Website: crate-barrel
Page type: billing-address
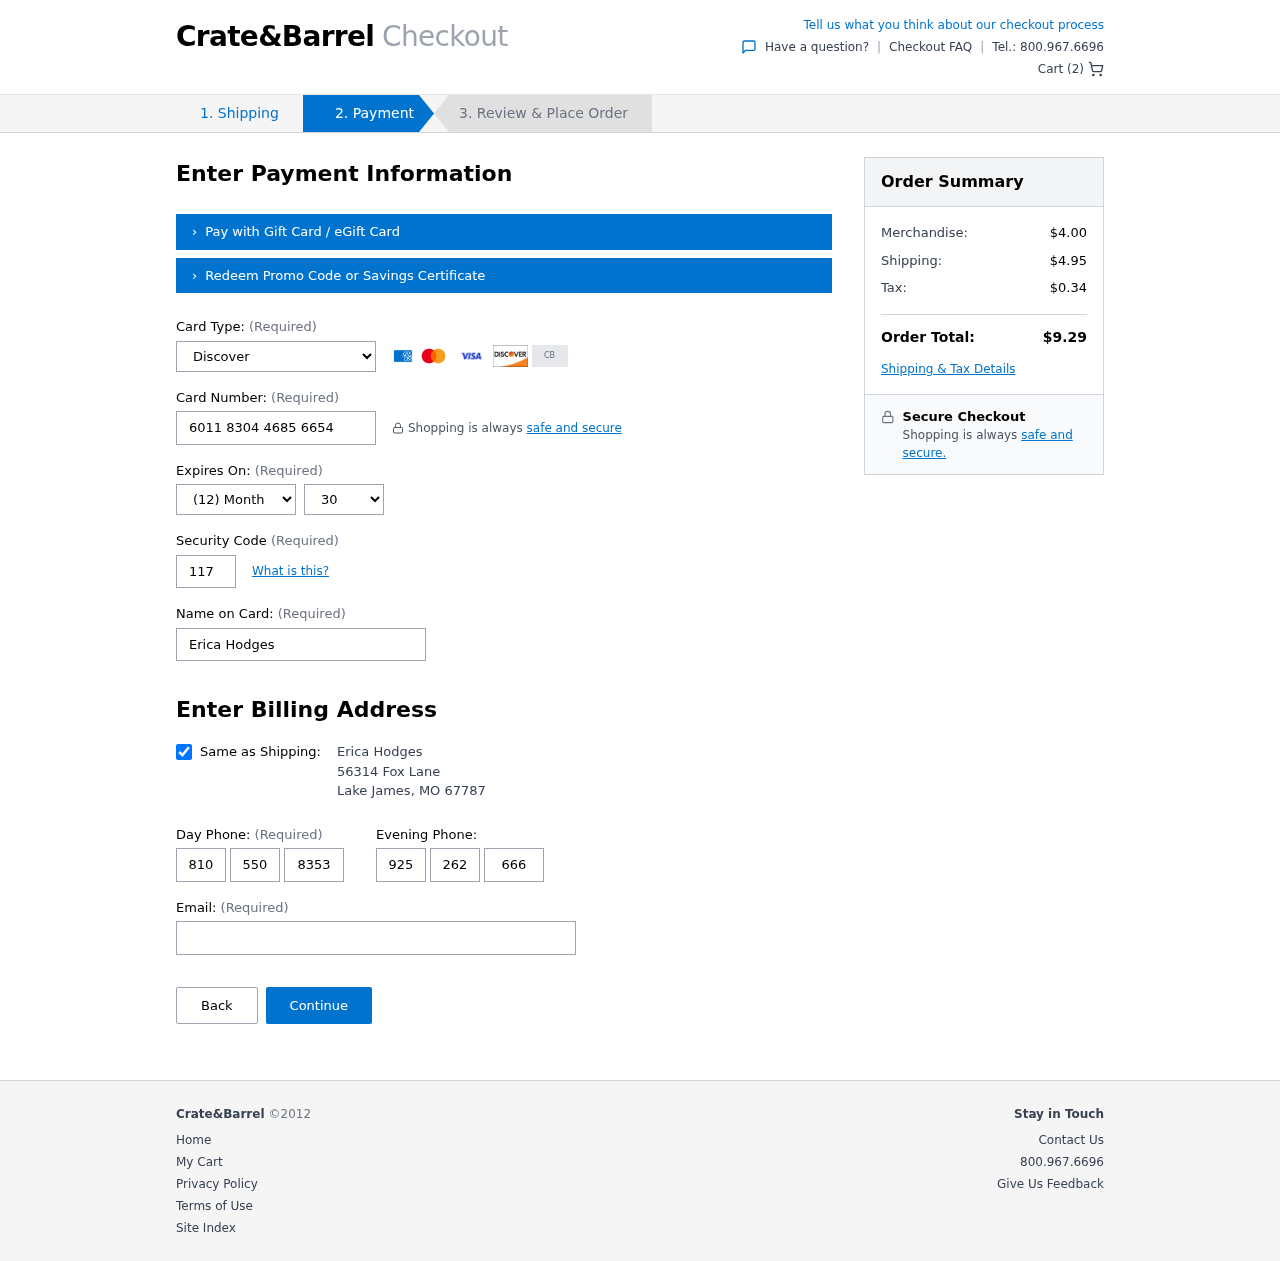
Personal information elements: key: PII_CARD_CVV
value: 117
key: PII_CARD_EXPIRY_MONTH
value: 12
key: PII_CARD_EXPIRY_YEAR
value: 30
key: PII_CARD_NUMBER
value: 6011 8304 4685 6654
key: PII_CARD_TYPE
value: Discover
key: PII_CITY
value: Lake James
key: PII_EMAIL
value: ericahodges@yahoo.com
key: PII_FULLNAME
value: Erica Hodges
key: PII_PHONE_ALT_AREA
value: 925
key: PII_PHONE_ALT_PREFIX
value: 262
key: PII_PHONE_ALT_SUFFIX
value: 6660
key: PII_PHONE_AREA
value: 810
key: PII_PHONE_PREFIX
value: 550
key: PII_PHONE_SUFFIX
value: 8353
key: PII_POSTCODE
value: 67787
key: PII_STATE_ABBR
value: MO
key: PII_STREET
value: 56314 Fox Lane
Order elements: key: ORDER_NUM_ITEMS
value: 2
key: ORDER_SUBTOTAL
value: $4.00
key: ORDER_SHIPPING_COST
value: $4.95
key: ORDER_TAX
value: $0.34
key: ORDER_TOTAL
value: $9.29